Aerial crown-view tile of a tropical tree (Barro Colorado Island, Panama), acquired 20240611:
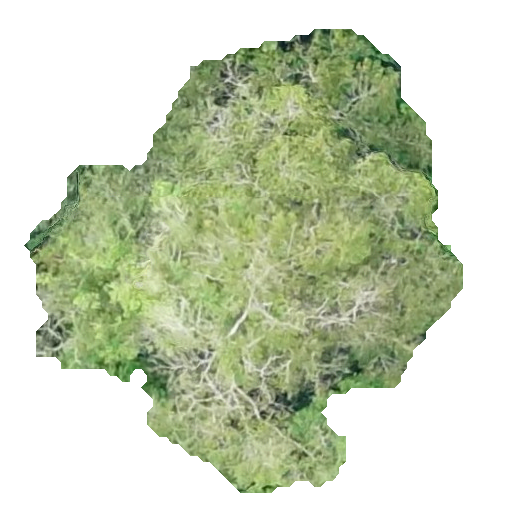
Species: Chrysophyllum cainito
GBIF accepted scientific name: Chrysophyllum cainito
Crown area: 201.037 m²